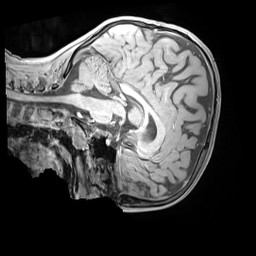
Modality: MP2RAGE
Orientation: sagittal
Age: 9
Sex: male
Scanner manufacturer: siemens
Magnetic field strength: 3 T
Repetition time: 4 s
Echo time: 0.00303 s